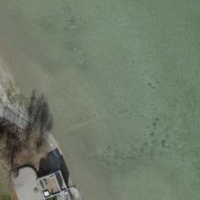
EUNIS habitat code: 14
Species observed at this site:
Fulica atra